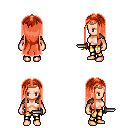
a pixel art fantasy rpg character, female body template, human, light skin, leather shoulder armor, gold greaves, red extra-long hairstyle, bronze tiara, dagger, four views (front, back, left, right), 2x2 character sprite sheet, small pixel art, hard edges, no anti-aliasing